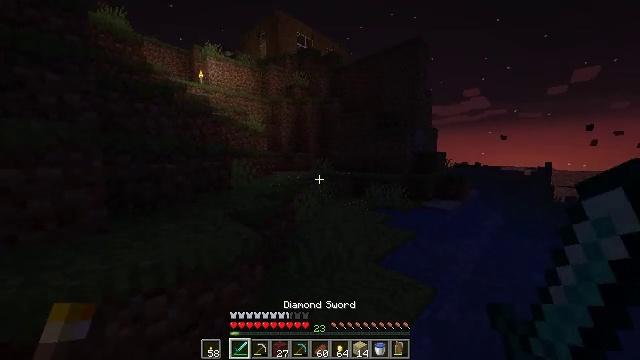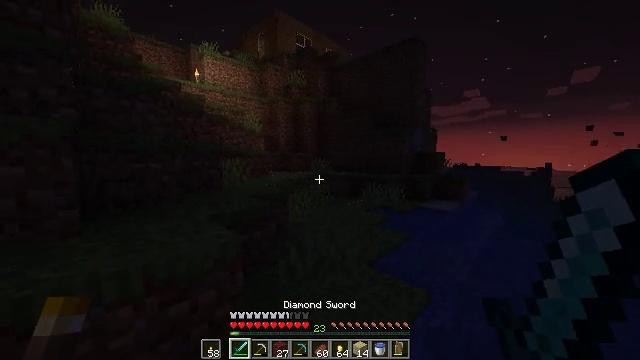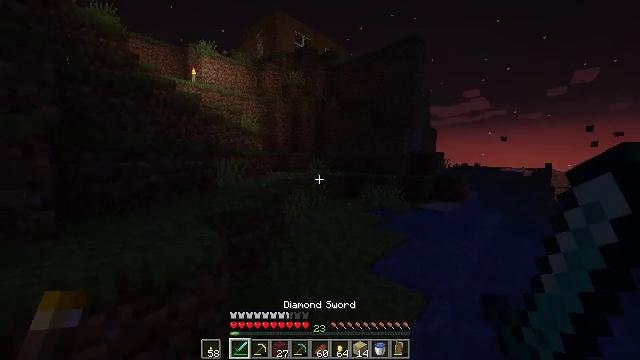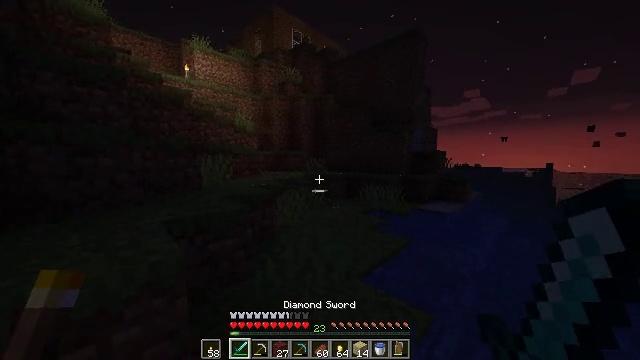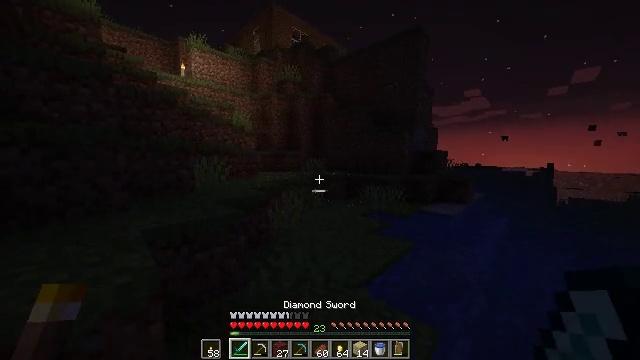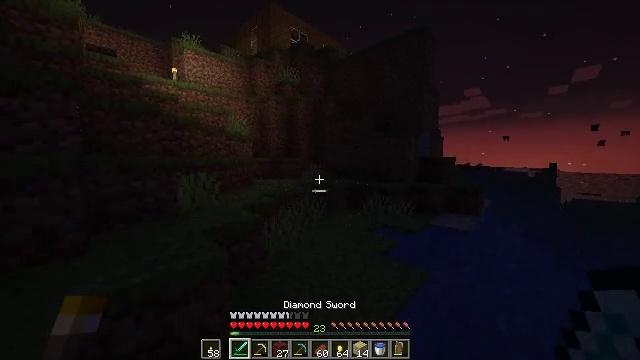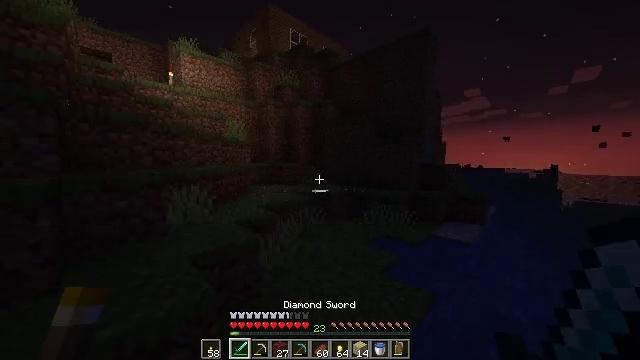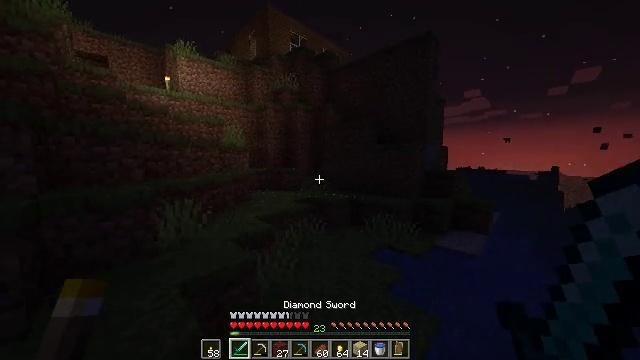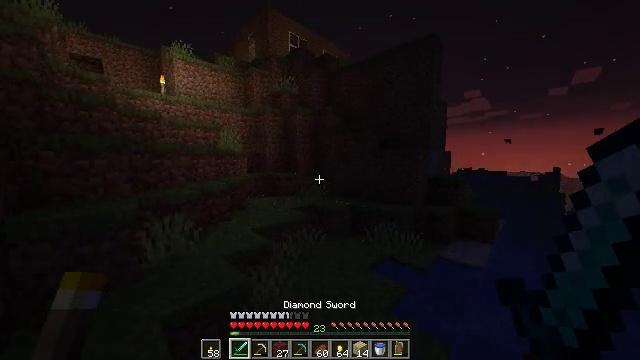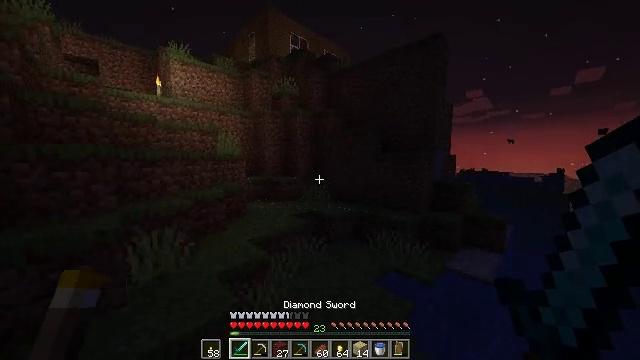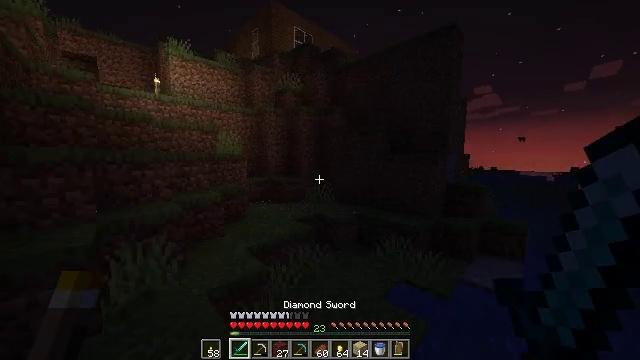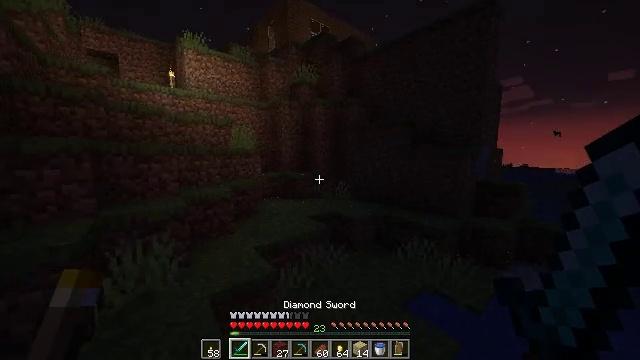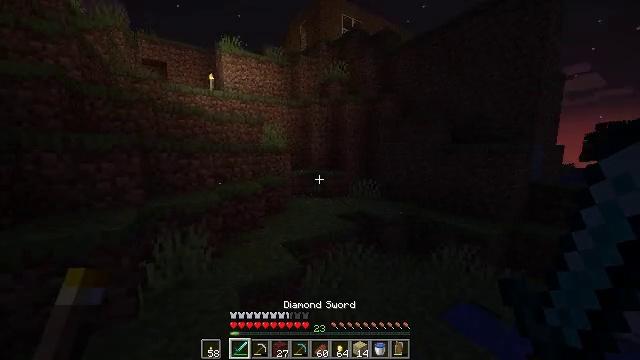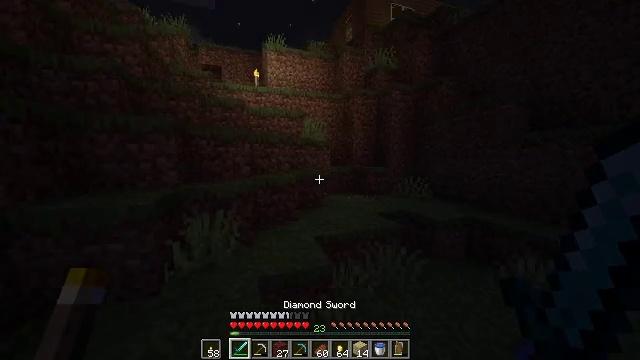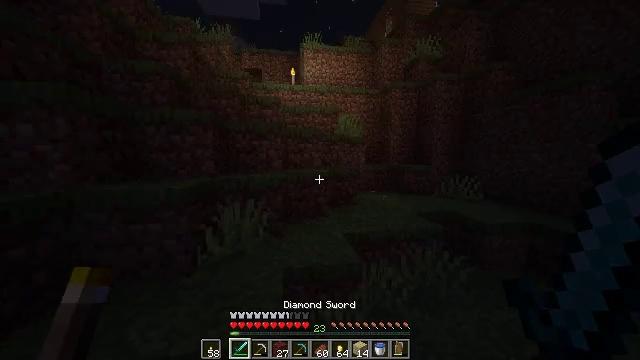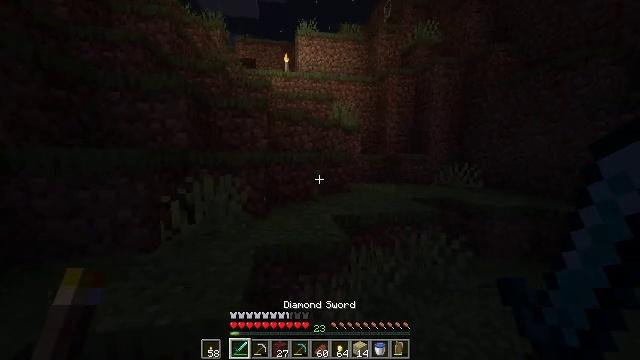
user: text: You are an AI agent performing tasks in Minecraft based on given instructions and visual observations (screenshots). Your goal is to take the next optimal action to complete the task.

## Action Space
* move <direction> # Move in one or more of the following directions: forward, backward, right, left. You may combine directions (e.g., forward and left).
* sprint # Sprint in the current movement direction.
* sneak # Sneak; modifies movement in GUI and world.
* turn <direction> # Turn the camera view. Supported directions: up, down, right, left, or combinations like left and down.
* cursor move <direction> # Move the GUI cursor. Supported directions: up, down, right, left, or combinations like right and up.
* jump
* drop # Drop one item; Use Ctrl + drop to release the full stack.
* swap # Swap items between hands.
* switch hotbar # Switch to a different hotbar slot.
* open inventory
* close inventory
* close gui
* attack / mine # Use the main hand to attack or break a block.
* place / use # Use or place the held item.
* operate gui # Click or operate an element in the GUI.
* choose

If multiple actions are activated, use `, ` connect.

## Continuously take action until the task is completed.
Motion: motion action
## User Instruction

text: Smelt gold to obtain a gold ingot.
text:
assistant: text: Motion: move forward and move right, sprint
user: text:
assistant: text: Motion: move forward, sprint
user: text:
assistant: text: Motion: move forward, sprint
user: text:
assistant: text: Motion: move forward, sprint
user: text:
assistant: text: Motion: move forward, sprint, jump
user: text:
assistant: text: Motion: move forward, sprint, jump
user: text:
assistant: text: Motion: move forward, sprint, jump
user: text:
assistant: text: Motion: move forward, sprint, jump
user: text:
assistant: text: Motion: move forward, sprint, jump
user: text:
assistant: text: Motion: move forward, sprint, turn left
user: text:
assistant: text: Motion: move forward, sprint, turn left
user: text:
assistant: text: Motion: move forward and move right, sprint, turn left
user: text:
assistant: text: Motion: move forward and move right, sprint, turn left
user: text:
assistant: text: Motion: move forward and move right, sprint, turn left
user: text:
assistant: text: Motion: move forward and move right, sprint
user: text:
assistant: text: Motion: move forward and move right, sprint, turn left
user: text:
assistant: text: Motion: move forward and move right, sprint, turn left
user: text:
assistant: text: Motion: move forward and move right, sprint, turn left and up
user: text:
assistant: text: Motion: move forward, sprint, turn left, jump
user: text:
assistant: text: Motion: move forward, sprint, turn left, jump
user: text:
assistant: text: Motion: move forward, sprint, turn left, jump
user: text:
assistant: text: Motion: move forward, sprint, jump
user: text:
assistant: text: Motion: move forward, sprint, jump
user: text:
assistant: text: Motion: move forward, sprint, jump
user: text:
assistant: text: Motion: move forward, sprint, jump
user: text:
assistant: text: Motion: move forward, sprint, jump
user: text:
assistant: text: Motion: move forward, sprint, jump
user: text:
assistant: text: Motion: move forward, sprint, jump
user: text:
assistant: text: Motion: move forward, sprint, jump
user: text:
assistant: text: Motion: move forward, sprint, jump